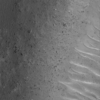
Label: not_dusty